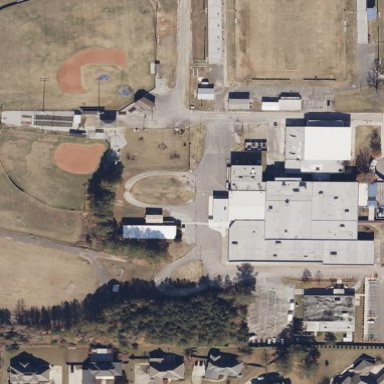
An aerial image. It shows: School.